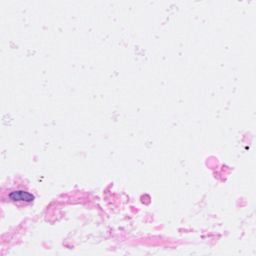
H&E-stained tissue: Breast